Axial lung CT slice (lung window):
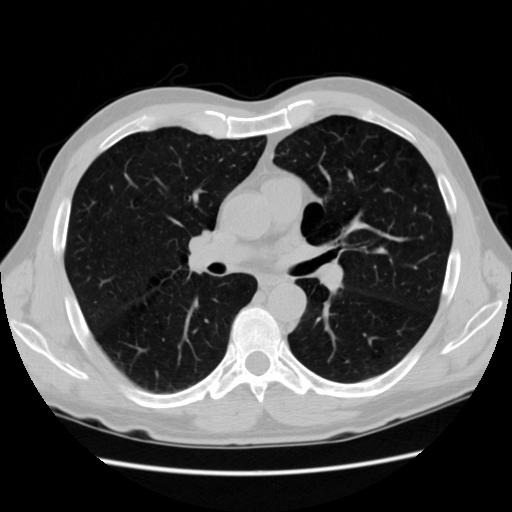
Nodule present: no